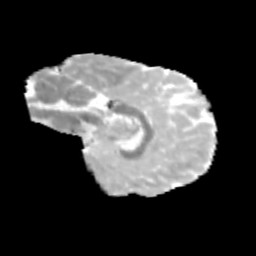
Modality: MD
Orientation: sagittal
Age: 10
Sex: male
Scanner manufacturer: siemens
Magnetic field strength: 3 T
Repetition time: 3.8 s
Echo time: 0.07 s